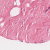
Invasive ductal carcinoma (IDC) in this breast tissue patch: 0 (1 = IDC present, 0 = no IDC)